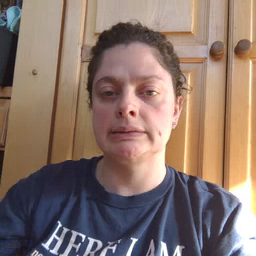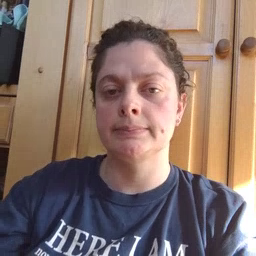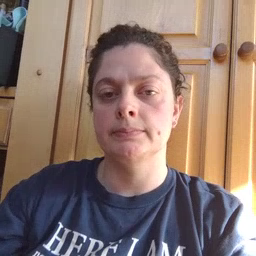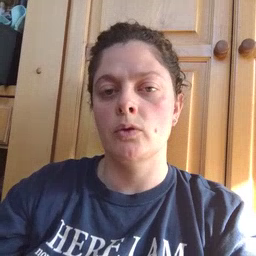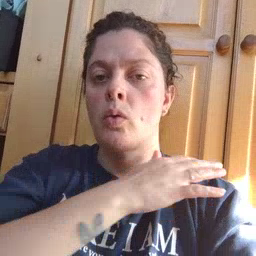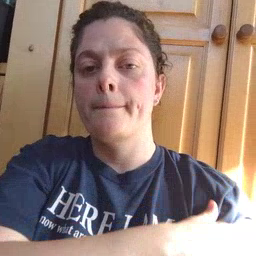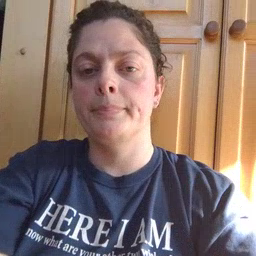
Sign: arm